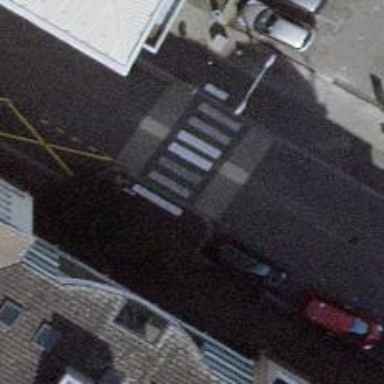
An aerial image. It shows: Uncontrolled zebra crossing on the road.